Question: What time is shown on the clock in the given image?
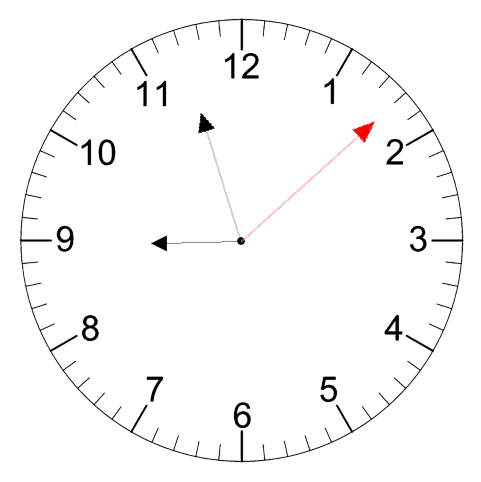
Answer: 08:57:08